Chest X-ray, PA view. Patient: 39 years old, sex M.
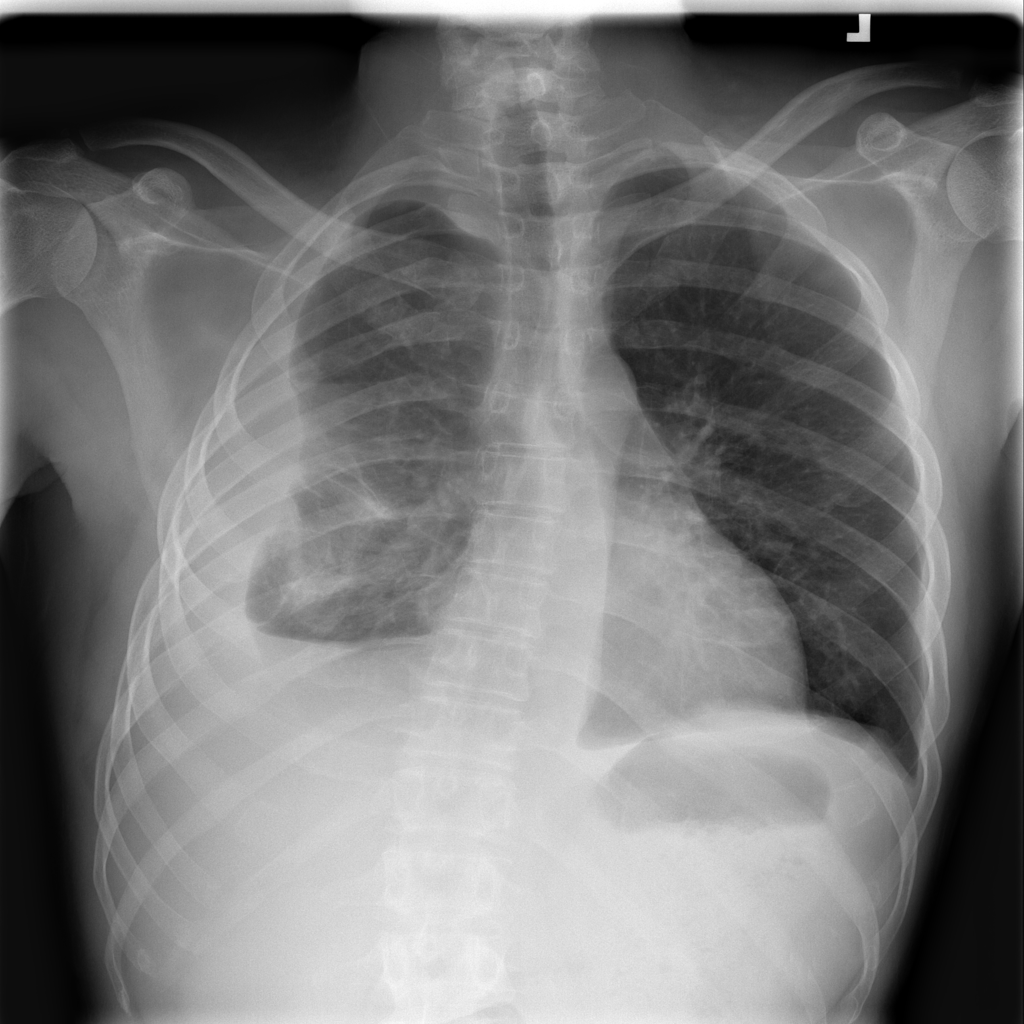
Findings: Effusion